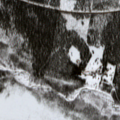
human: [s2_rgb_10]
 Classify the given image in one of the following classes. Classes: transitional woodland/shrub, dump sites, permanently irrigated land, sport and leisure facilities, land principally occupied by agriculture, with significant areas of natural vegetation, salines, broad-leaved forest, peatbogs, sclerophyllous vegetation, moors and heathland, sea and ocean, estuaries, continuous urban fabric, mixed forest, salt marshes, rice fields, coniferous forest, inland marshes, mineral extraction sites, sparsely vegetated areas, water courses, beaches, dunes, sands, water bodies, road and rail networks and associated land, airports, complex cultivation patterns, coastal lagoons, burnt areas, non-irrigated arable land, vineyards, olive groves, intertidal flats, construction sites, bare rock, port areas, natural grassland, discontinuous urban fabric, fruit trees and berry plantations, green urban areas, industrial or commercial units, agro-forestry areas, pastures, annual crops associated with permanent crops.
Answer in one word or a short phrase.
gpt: coniferous forest, mixed forest, peatbogs